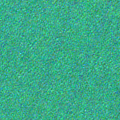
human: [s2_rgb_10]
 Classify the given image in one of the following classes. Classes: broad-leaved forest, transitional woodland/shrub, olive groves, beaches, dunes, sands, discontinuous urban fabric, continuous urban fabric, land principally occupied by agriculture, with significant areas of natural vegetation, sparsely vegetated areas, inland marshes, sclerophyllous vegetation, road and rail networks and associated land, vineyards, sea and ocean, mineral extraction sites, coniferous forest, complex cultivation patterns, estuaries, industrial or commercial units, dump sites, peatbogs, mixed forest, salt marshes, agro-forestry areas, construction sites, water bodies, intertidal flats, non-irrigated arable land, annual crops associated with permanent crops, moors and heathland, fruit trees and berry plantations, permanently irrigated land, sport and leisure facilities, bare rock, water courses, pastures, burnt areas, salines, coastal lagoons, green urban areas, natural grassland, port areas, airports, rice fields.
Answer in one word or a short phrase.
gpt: sea and ocean